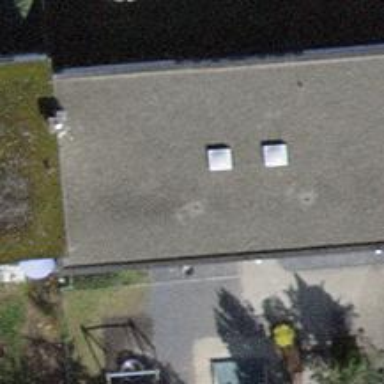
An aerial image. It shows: Kindergarten.